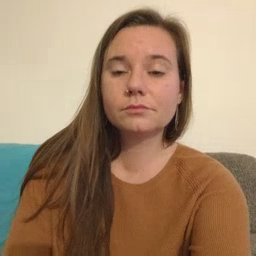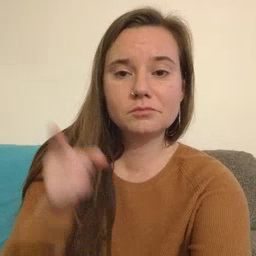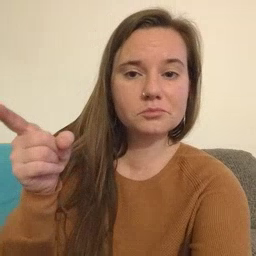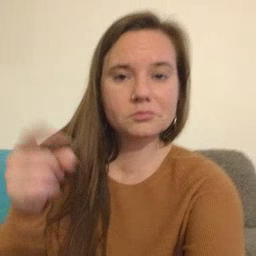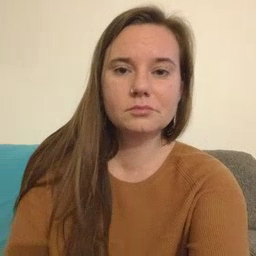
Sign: hesheit